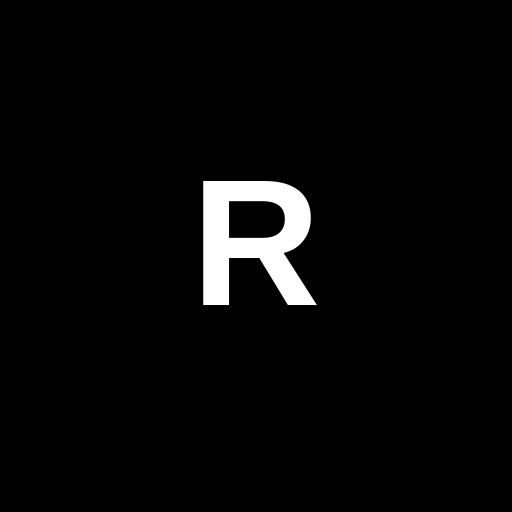
Character: R
Unicode: U+0052 (LATIN CAPITAL LETTER R)